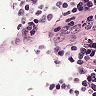
Metastatic tissue present: no